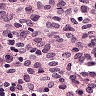
Metastatic tissue present: no